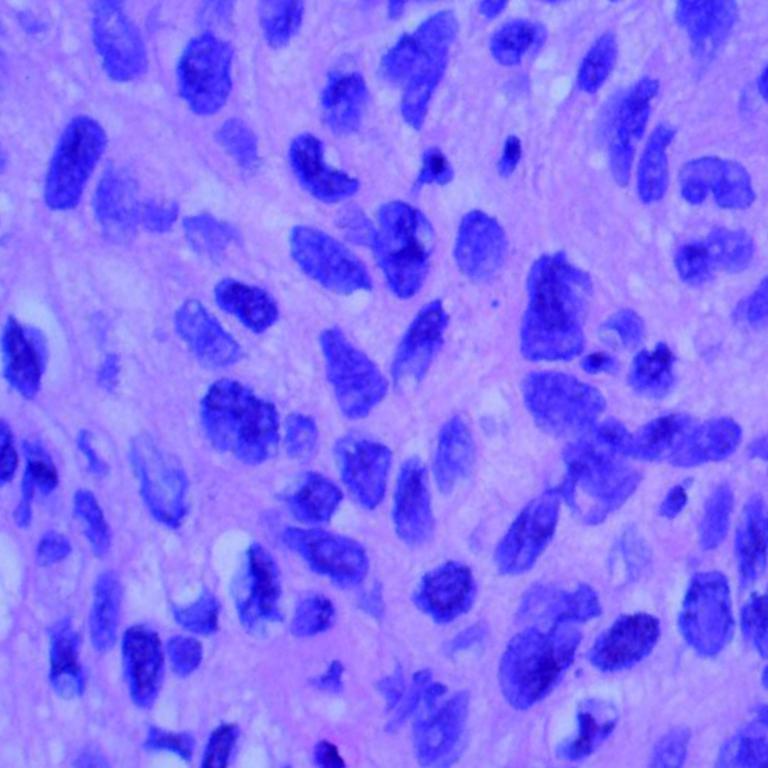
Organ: lung
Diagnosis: squamous carcinomas